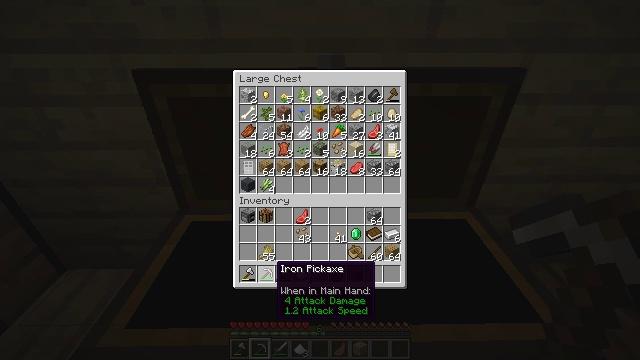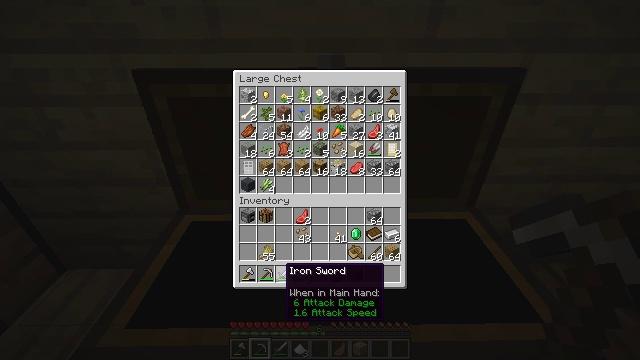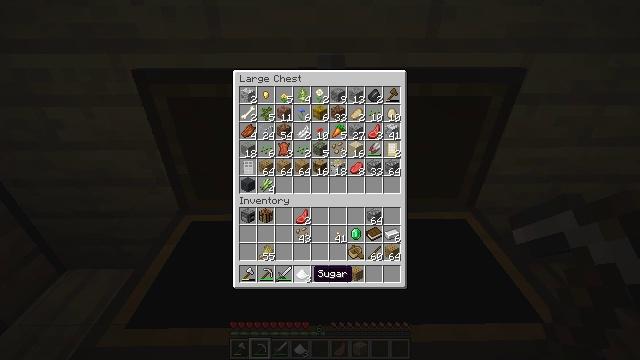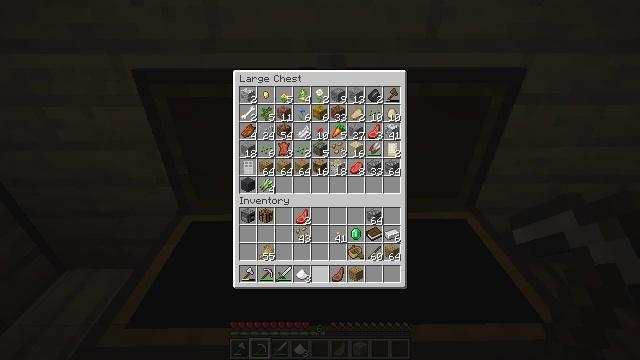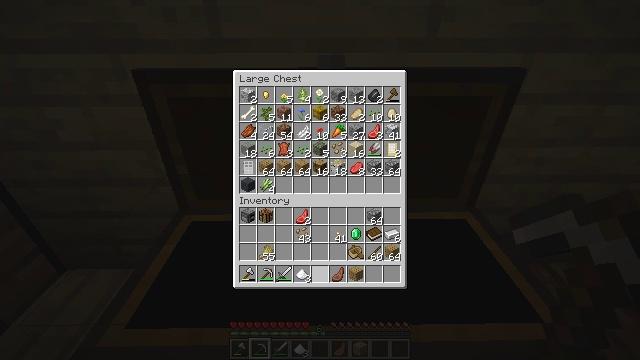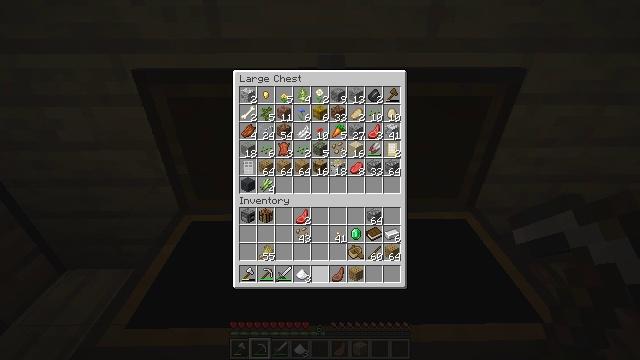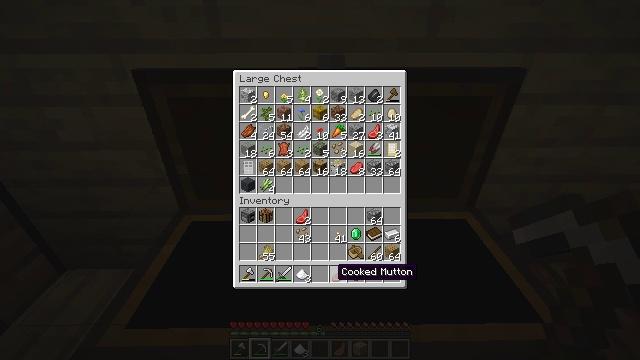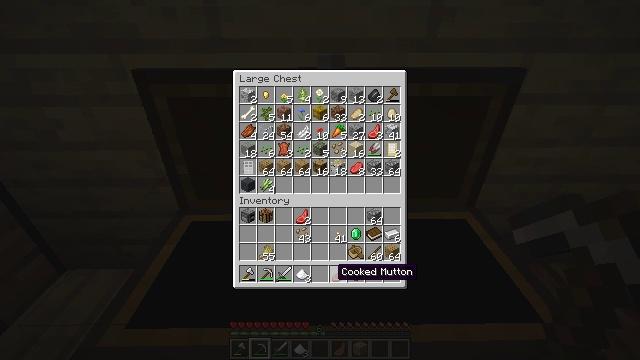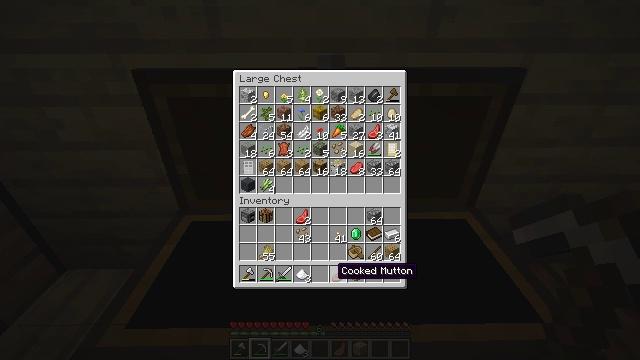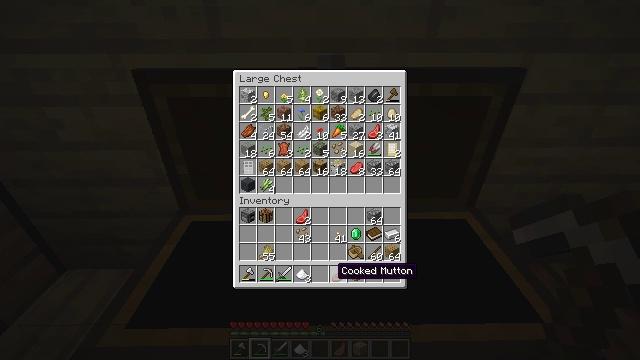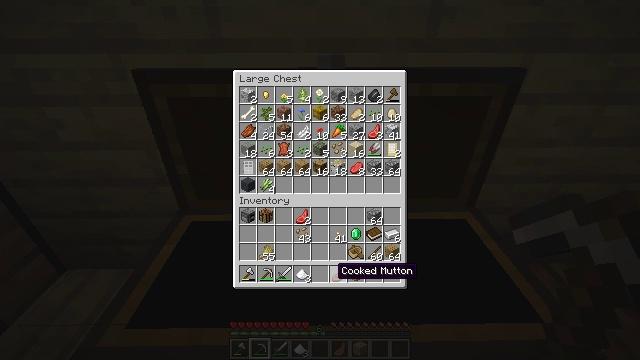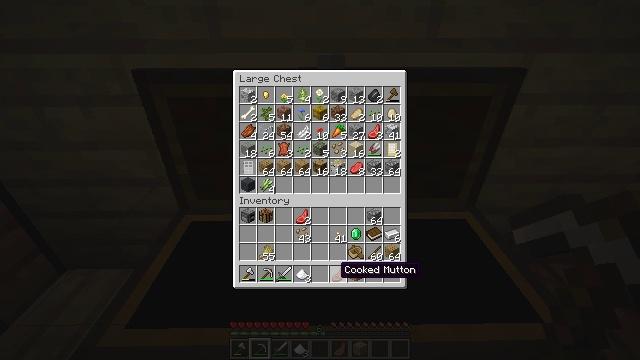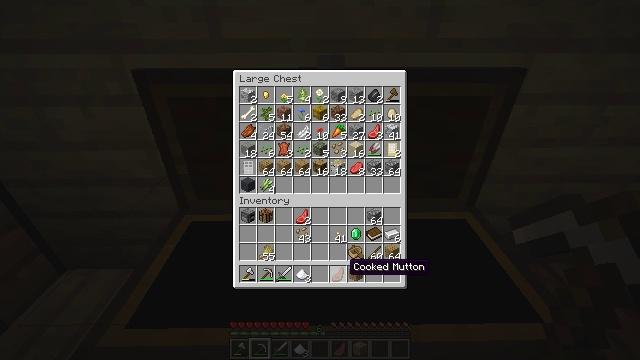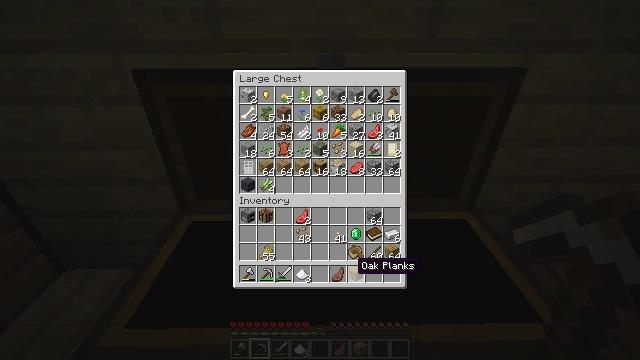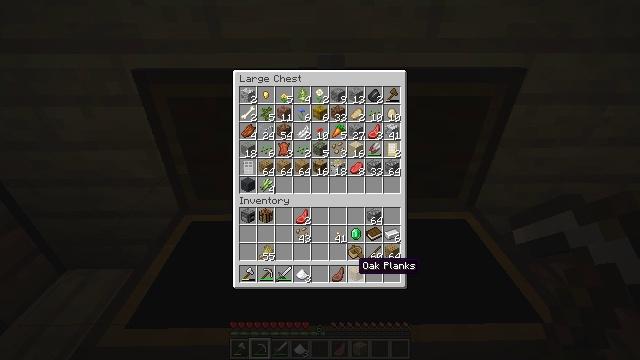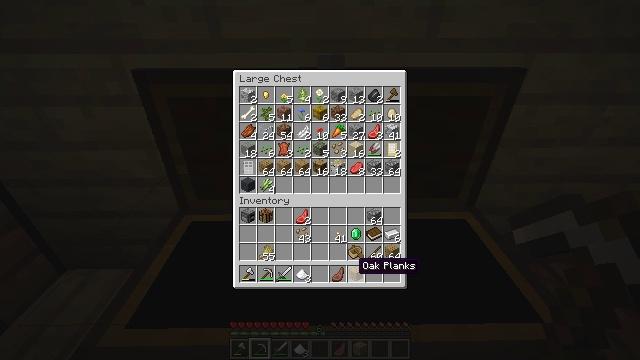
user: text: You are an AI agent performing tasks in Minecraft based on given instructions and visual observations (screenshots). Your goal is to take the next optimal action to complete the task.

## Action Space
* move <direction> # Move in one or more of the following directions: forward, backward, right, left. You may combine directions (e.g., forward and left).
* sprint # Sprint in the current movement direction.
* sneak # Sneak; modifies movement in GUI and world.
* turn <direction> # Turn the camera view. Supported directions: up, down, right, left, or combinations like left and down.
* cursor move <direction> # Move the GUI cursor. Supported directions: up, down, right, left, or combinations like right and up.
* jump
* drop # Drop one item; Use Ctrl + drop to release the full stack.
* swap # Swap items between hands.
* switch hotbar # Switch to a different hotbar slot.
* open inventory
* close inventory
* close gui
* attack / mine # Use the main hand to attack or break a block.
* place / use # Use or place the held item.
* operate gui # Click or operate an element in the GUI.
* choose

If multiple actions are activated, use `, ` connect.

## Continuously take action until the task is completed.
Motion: motion action
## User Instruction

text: Remove a cooked porkchop from the inventory.
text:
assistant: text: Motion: cursor move right
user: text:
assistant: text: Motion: cursor move right
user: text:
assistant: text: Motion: no_op
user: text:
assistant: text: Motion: no_op
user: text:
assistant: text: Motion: no_op
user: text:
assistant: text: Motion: cursor move right
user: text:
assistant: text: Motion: no_op
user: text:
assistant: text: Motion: no_op
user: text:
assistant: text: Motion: no_op
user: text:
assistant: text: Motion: no_op
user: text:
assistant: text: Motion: no_op
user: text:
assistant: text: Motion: cursor move right
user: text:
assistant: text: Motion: cursor move right
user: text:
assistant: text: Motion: no_op
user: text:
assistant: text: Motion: no_op
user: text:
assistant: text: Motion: no_op
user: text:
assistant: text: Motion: no_op
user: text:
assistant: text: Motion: no_op
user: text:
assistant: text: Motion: no_op
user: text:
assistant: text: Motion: no_op
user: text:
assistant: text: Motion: no_op
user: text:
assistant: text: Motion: no_op
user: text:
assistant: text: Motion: no_op
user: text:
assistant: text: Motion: no_op
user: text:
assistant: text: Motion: no_op
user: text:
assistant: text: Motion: no_op
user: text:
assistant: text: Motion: no_op
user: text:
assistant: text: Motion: no_op
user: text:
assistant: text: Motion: no_op
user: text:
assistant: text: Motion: no_op